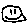
Label: smiley face